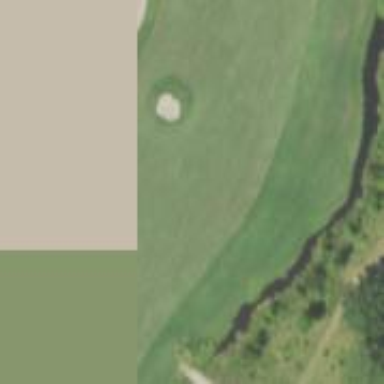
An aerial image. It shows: Rough grassy area used for golf.